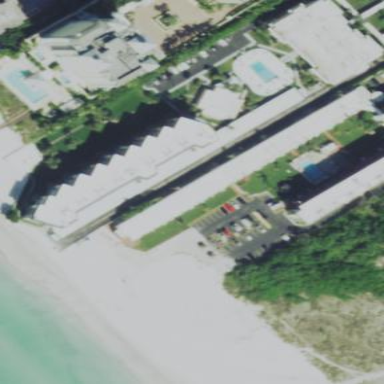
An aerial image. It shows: Hotel building.